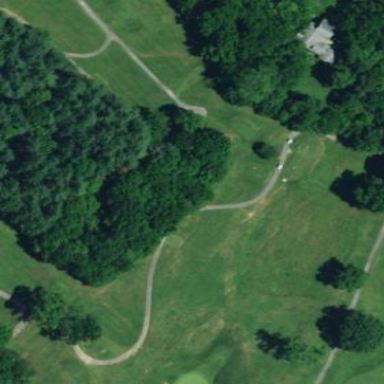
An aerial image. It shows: Rough grassy area used for golf.